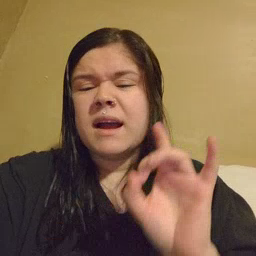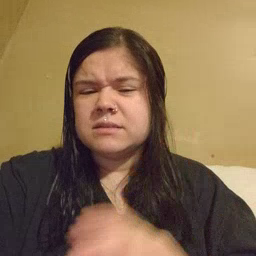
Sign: hate